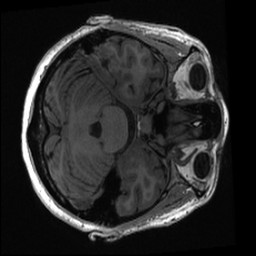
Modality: T1w
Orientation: axial
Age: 40
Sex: female